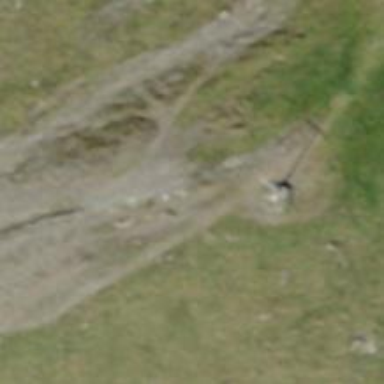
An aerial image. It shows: Historic wayside cross.